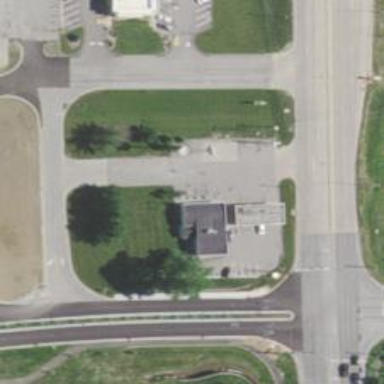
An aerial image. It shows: Convenience shop.